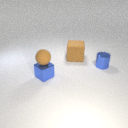
small blue metal cube in front of small blue metal cylinder